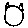
Label: cat